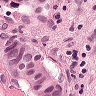
Metastatic tissue present: yes